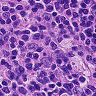
Metastatic tissue present: no